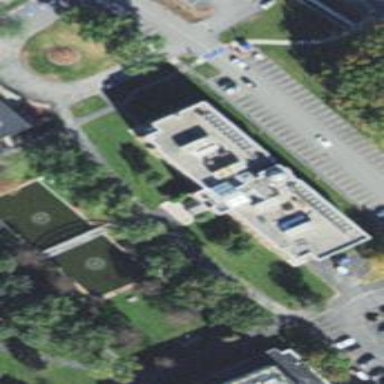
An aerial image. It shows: School building.